Interaction volume radius: 10 \u00c5
Interaction volume height: 15 \u00c5
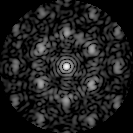
Disorder parameter: 0.5975